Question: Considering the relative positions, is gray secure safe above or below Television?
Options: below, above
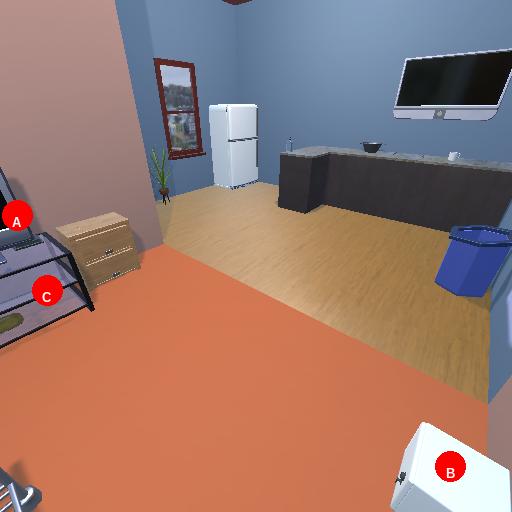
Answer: below